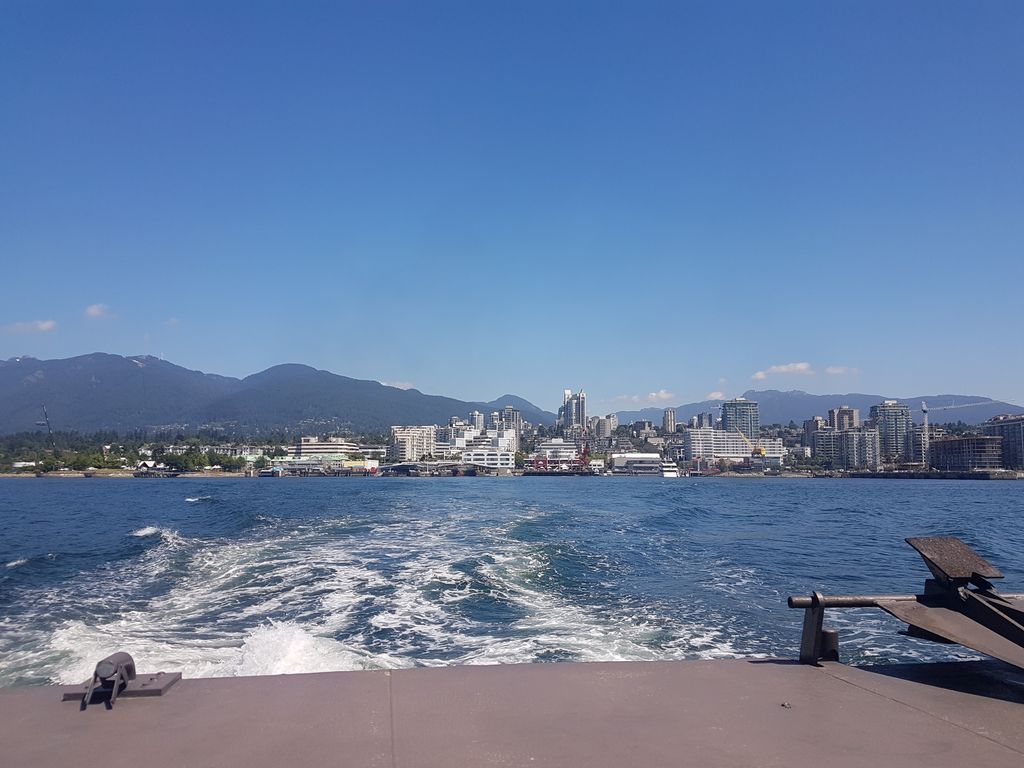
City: vancouver